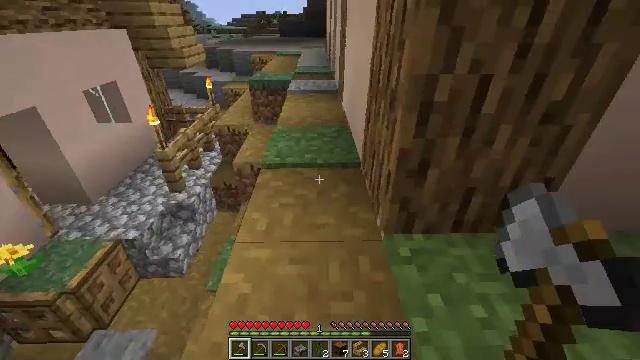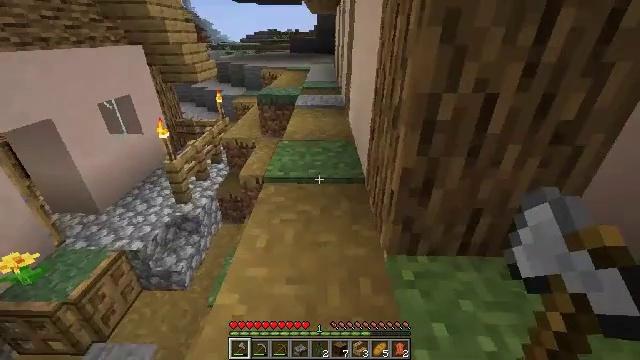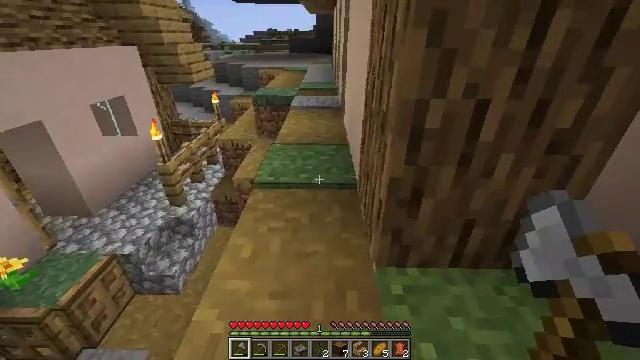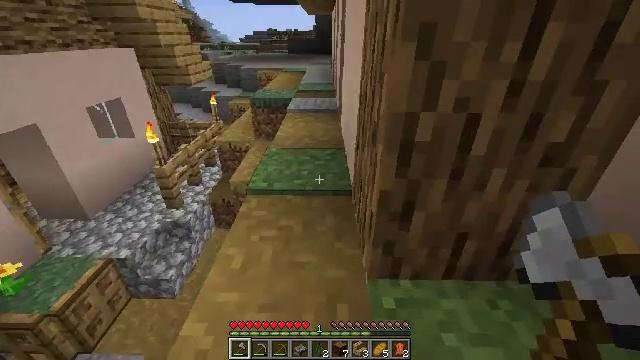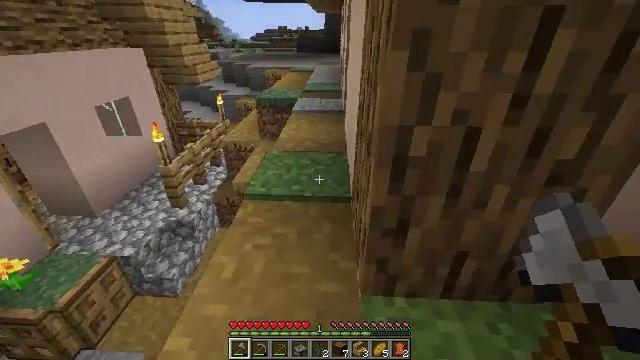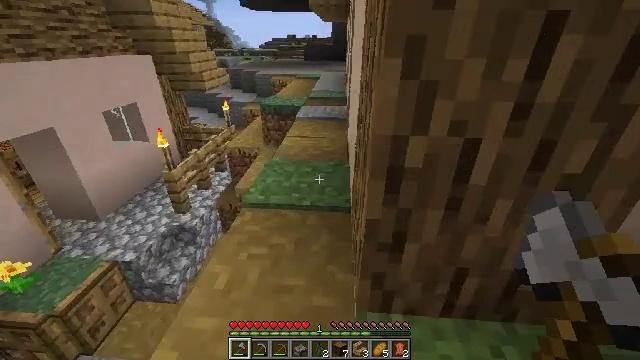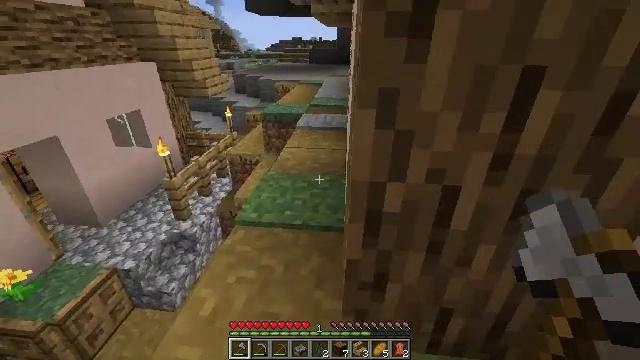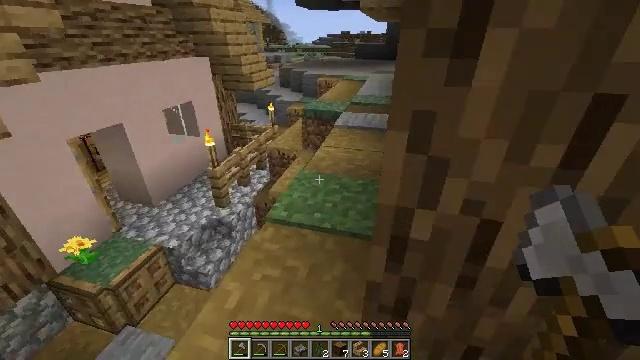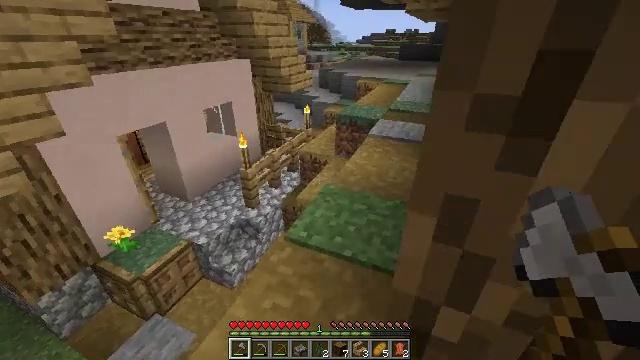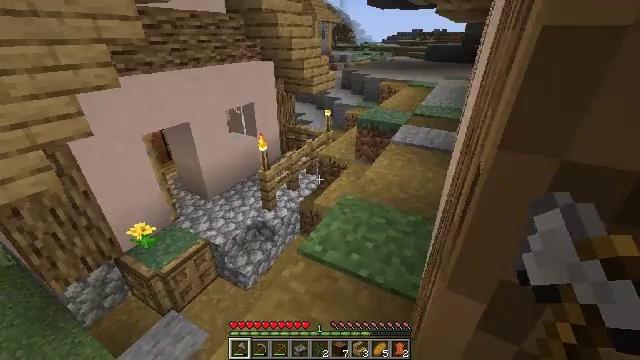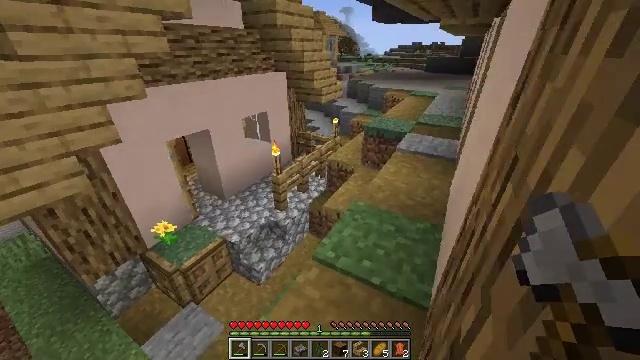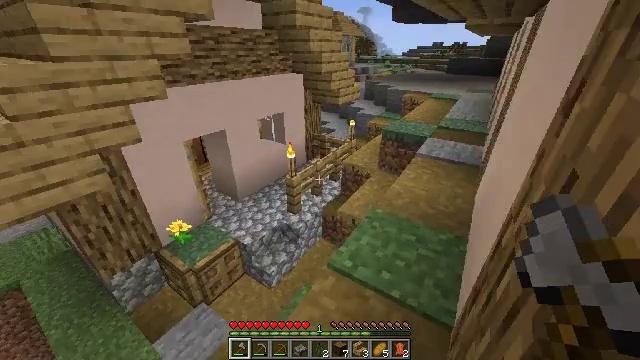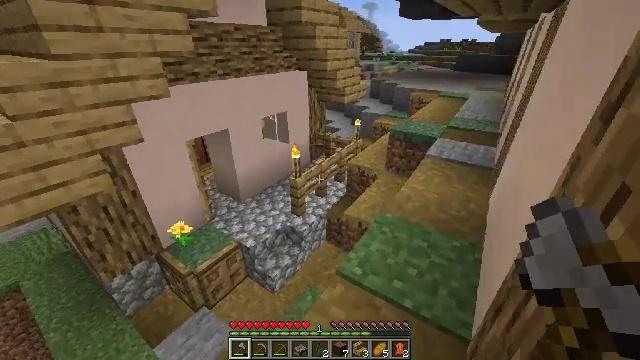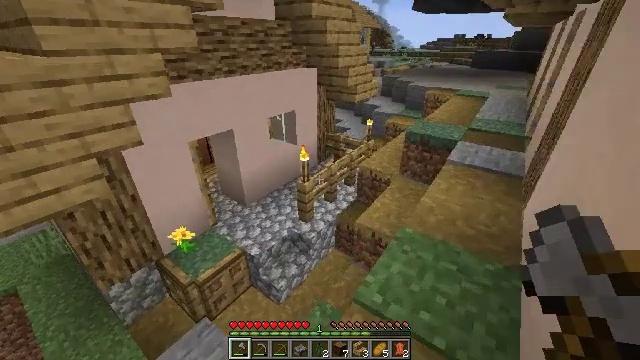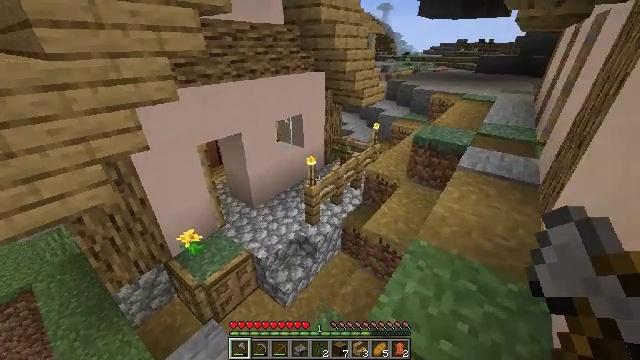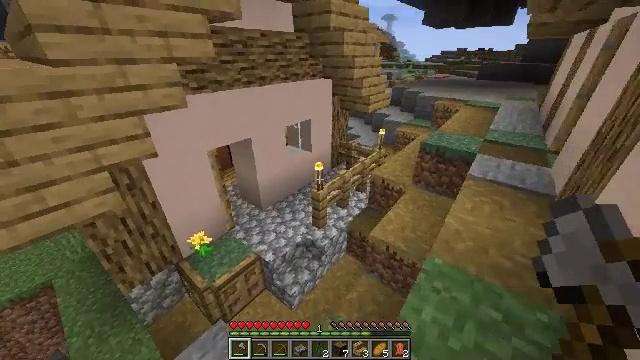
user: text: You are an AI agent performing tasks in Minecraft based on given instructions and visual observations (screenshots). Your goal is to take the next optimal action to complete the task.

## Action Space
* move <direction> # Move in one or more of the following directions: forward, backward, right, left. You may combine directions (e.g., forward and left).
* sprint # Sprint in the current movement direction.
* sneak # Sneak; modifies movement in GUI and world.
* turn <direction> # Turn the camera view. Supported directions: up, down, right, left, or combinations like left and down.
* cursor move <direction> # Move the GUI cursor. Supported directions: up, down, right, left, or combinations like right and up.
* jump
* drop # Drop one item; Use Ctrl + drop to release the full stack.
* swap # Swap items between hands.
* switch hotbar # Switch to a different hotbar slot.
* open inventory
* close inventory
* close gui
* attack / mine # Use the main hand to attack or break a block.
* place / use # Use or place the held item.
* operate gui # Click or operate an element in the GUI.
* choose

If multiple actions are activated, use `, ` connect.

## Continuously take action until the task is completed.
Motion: motion action
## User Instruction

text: Recycle the fletching table.
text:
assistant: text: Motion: move forward and move right, sneak, turn left and up
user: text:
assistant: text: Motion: move forward and move right, sneak
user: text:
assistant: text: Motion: move forward and move right, sneak
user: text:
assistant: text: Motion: move forward and move right, sneak, turn left
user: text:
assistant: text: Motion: move forward and move right, turn left and up
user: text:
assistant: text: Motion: move forward and move right, turn left
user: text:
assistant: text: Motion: move forward, turn left and down
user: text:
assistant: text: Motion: move forward, turn left
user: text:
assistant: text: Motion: move forward, sprint, turn left
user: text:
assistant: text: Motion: move forward, sprint, turn left
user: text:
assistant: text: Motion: move forward, sprint, turn left
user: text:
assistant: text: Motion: move forward, sprint
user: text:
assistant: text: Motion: move forward, sprint, turn left
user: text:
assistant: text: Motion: move forward, sprint, turn left
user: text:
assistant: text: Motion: move forward, sprint, turn left
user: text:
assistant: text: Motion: move forward, sprint, turn left
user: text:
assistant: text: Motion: move forward, sprint, turn left
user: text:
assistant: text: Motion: move forward, sprint, turn left
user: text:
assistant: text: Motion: move forward, sprint, turn left
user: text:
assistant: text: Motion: move forward, sprint, turn left, jump
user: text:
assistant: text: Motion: move forward, sprint, jump
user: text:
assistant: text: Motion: move forward, sprint, turn left, jump
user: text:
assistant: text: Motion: move forward, sprint, turn left and up, jump
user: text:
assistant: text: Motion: move forward, sprint, turn left and up, jump
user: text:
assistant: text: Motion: move forward, sprint, jump
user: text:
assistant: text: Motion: move forward, sprint, turn up, jump
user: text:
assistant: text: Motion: move forward, sprint, turn left and up
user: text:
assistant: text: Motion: move forward, sprint, turn left
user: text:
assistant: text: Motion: move forward, sprint
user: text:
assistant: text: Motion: move forward, sprint